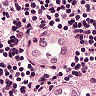
Metastatic tissue present: no